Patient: sex F, age 61
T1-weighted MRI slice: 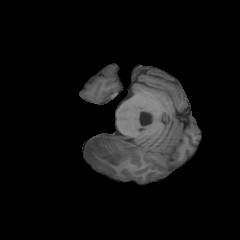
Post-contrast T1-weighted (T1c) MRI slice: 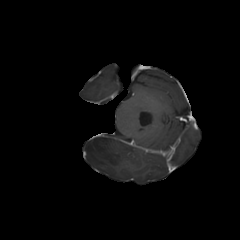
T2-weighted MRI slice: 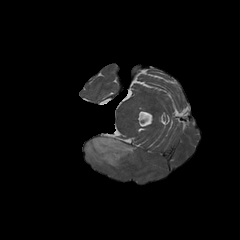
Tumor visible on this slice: yes
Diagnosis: Astrocytoma, IDH-wildtype
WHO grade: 2